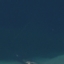
Label: SeaLake